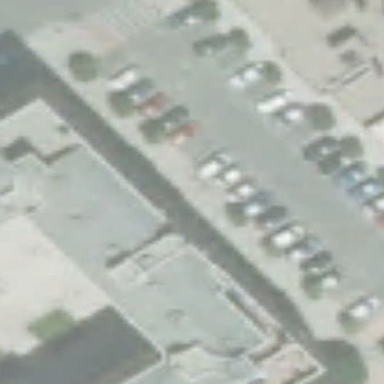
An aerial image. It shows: Part of building is shown in the image.